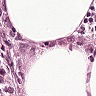
Metastatic tissue present: yes